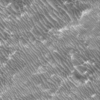
Label: not_dusty